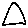
Label: triangle